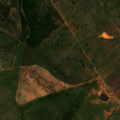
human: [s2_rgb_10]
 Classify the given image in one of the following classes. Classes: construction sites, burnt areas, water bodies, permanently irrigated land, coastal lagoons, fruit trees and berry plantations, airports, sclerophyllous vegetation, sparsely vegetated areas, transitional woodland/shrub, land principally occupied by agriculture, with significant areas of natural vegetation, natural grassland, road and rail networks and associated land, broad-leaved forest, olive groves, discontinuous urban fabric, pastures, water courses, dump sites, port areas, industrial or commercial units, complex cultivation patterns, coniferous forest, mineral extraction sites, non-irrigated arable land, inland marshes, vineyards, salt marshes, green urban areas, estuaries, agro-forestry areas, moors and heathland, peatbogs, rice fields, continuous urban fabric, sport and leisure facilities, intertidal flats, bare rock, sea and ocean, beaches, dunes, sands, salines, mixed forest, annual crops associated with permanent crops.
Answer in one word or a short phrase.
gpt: non-irrigated arable land, agro-forestry areas